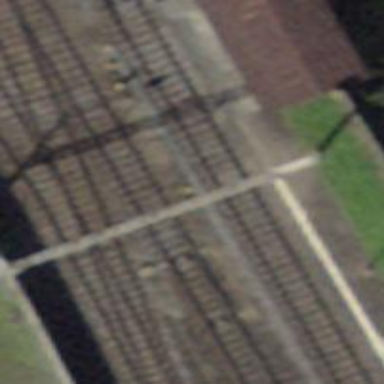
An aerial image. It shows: Railway switch.